Fundus camera: zeiss
Shooting center: fovea
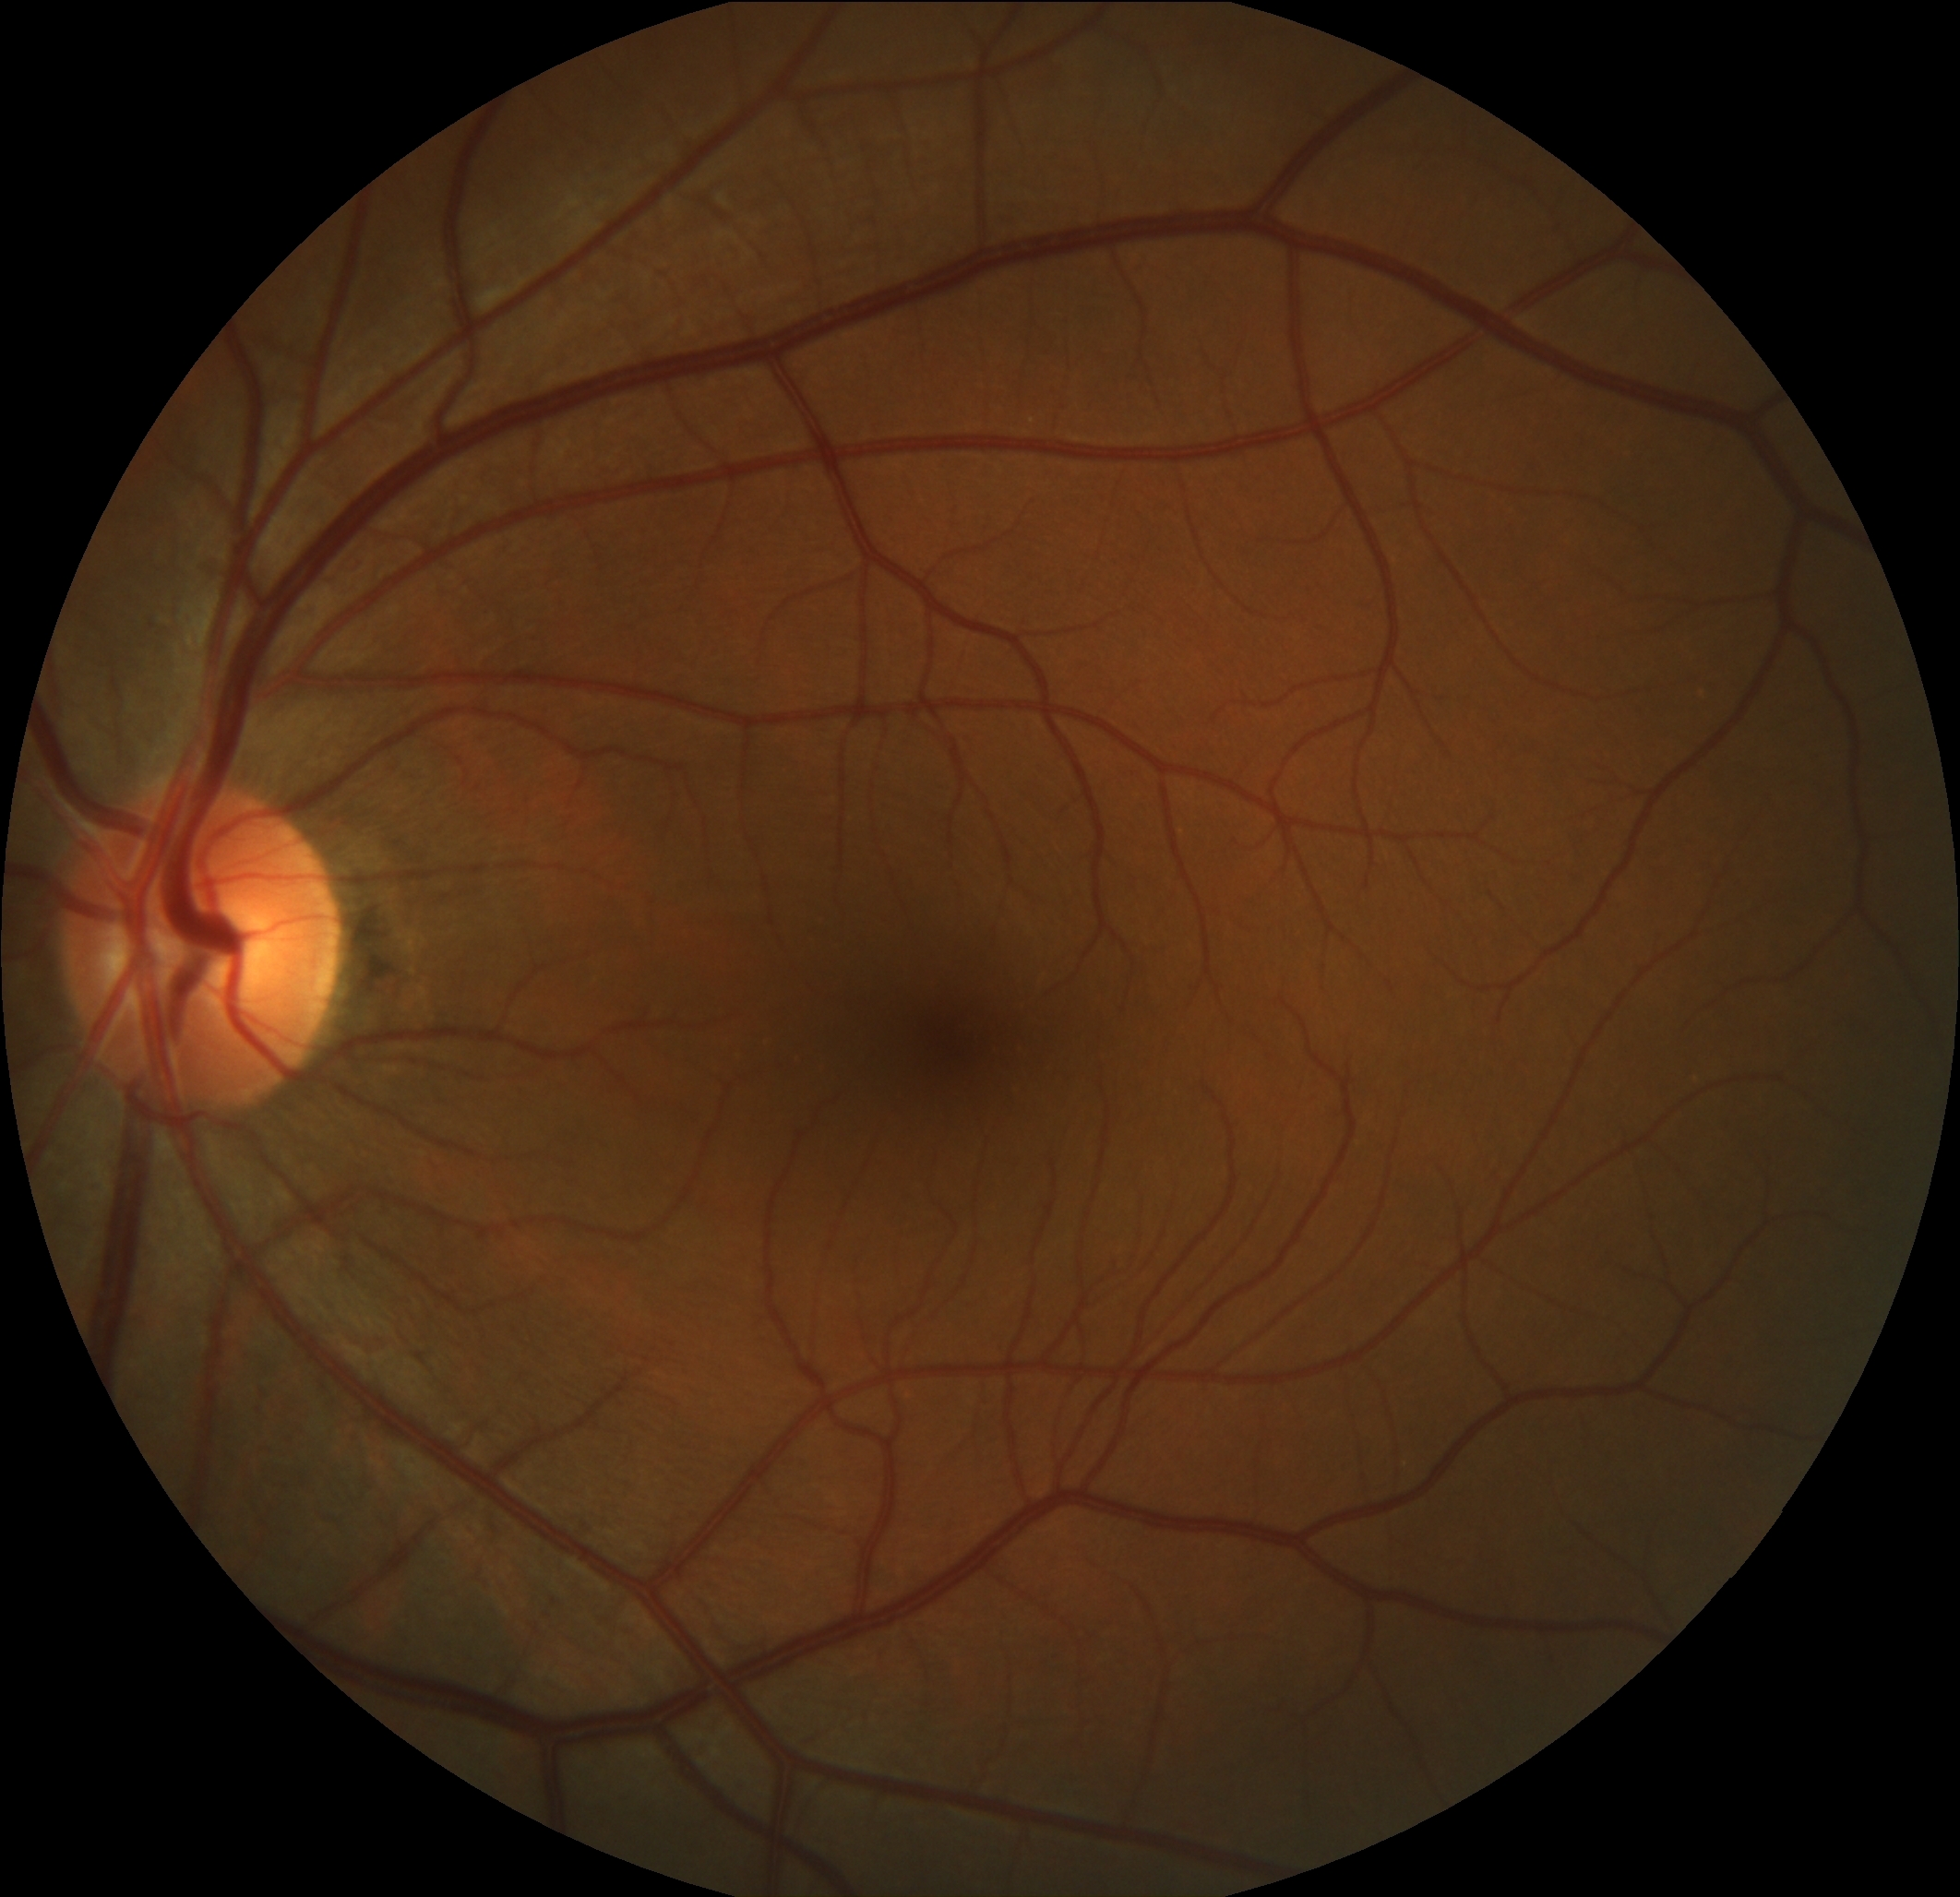
Pathologic myopia: no
Patchy retinal atrophy: absent
Retinal detachment: absent